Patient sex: F
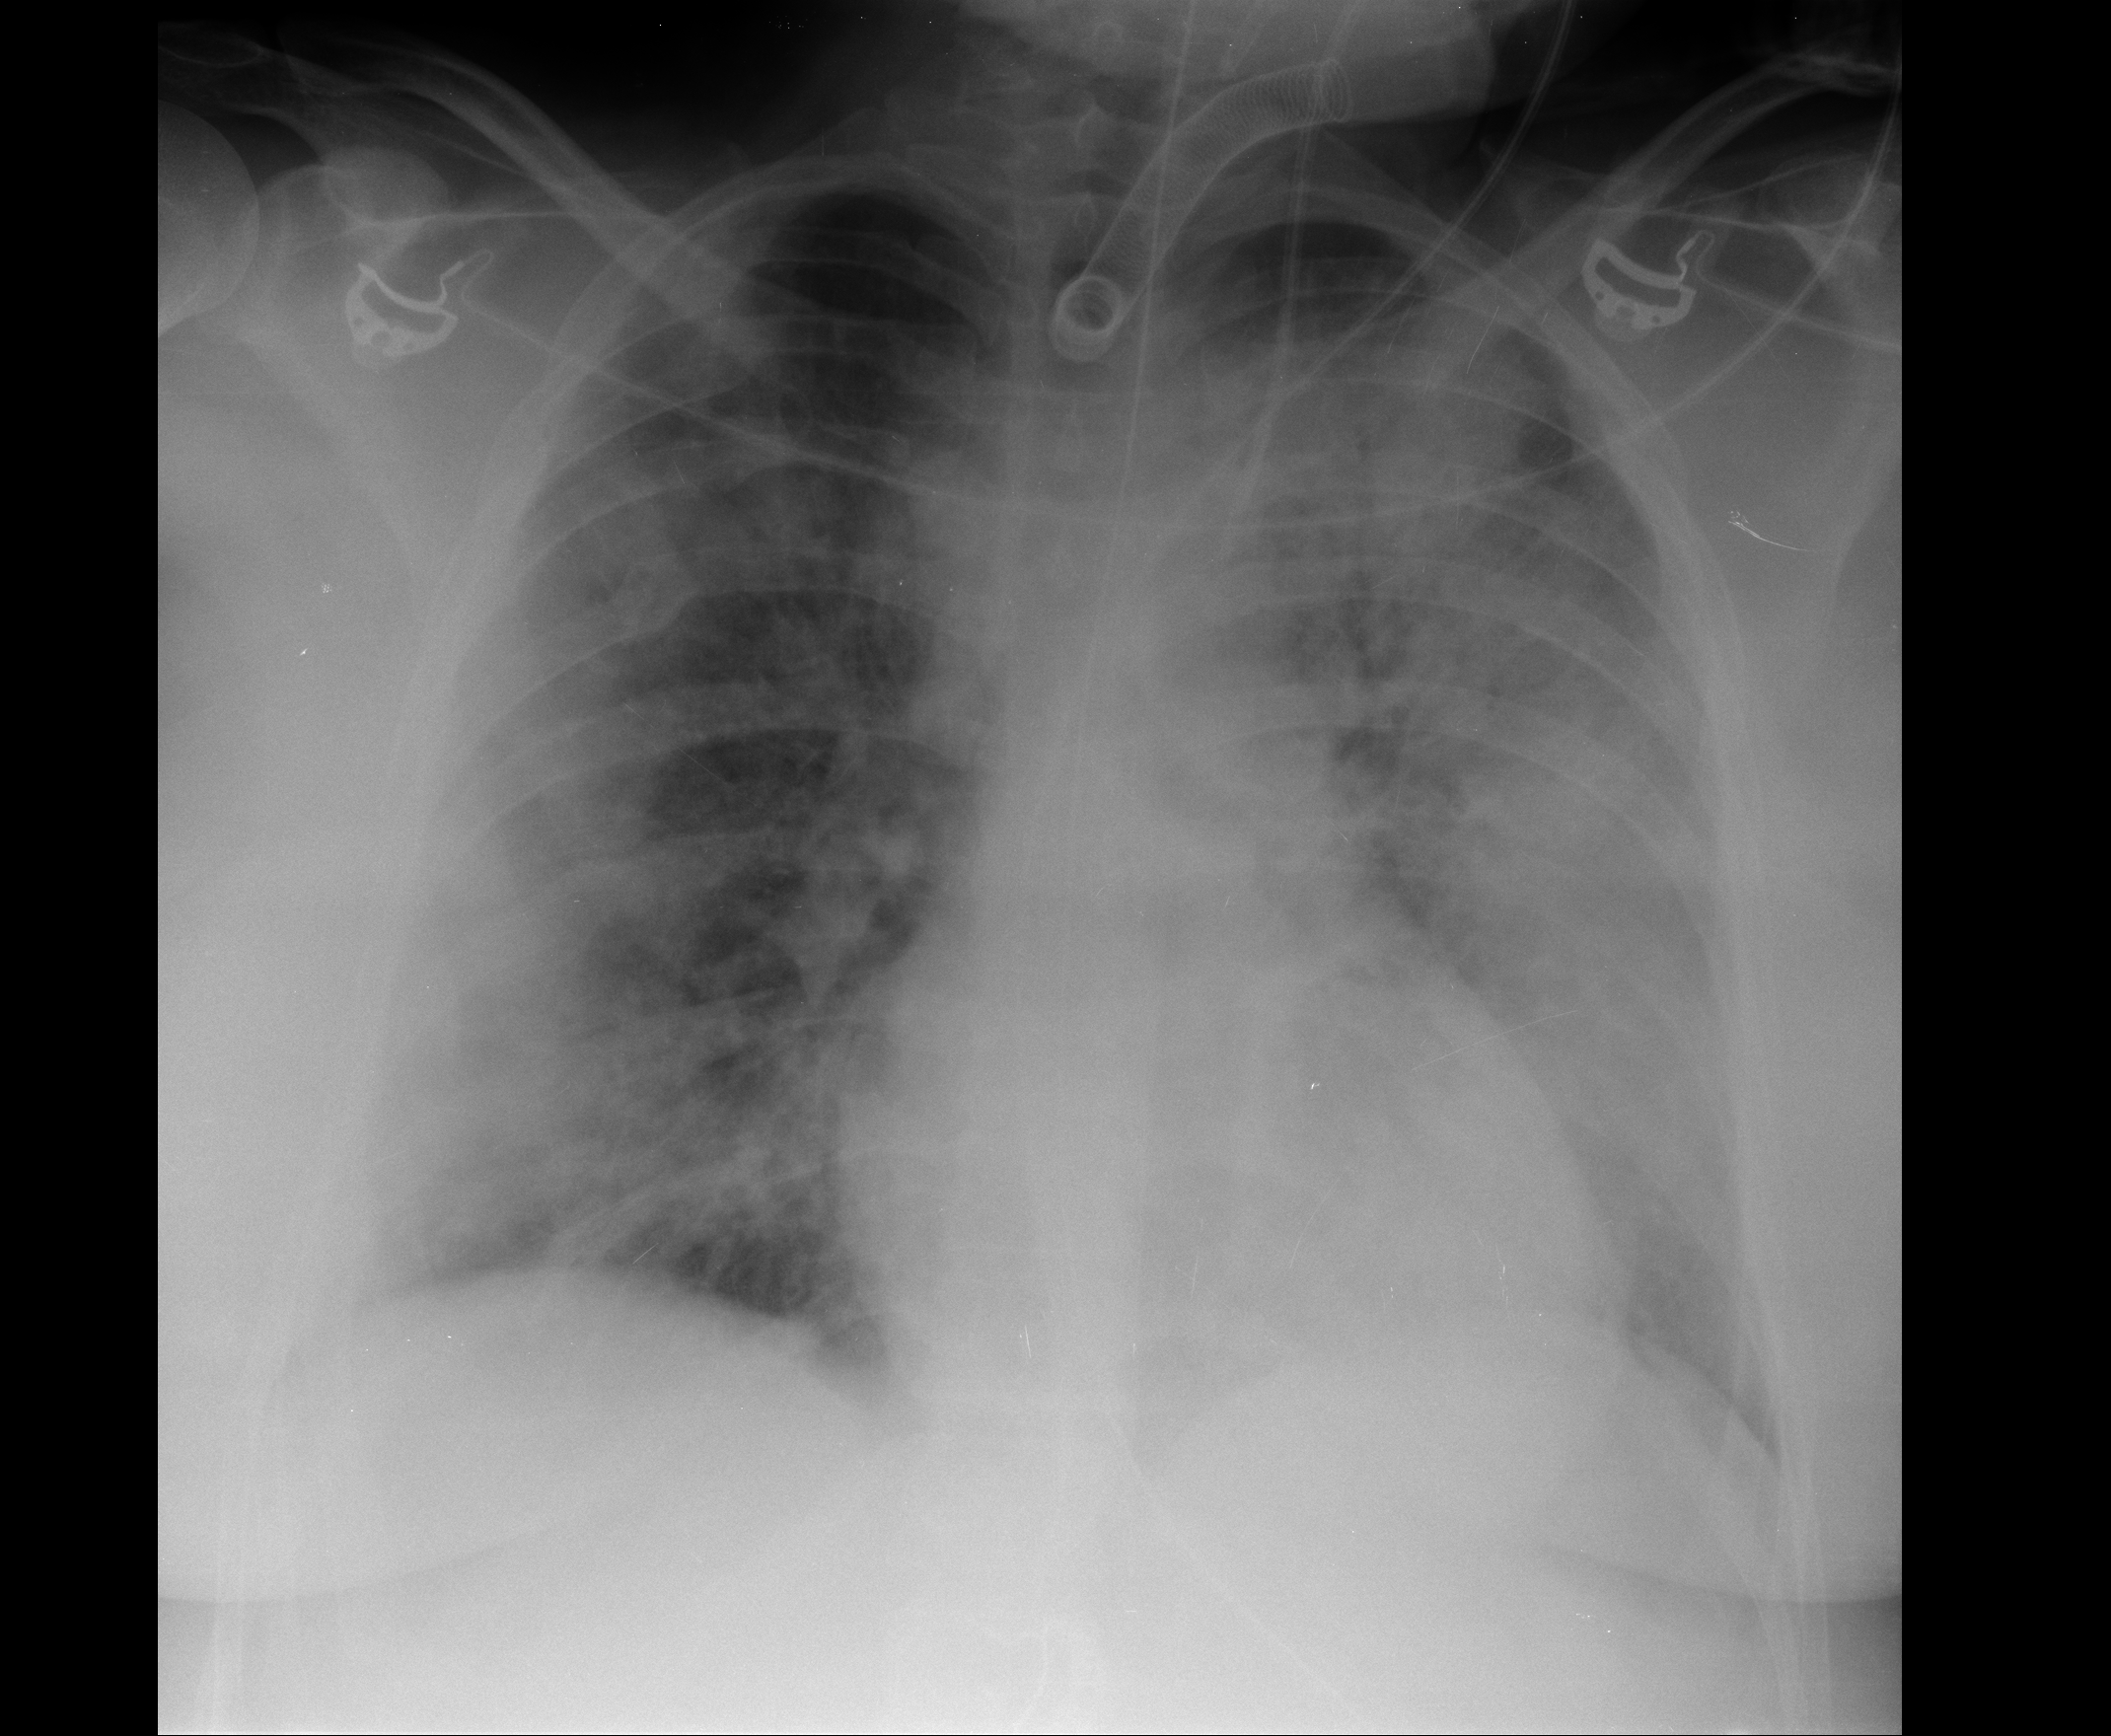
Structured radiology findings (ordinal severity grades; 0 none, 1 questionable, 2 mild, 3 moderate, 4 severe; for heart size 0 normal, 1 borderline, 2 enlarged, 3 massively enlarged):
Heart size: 0
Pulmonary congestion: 2
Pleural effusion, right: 0
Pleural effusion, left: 0
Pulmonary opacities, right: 3
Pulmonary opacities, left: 3
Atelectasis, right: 2
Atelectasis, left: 2